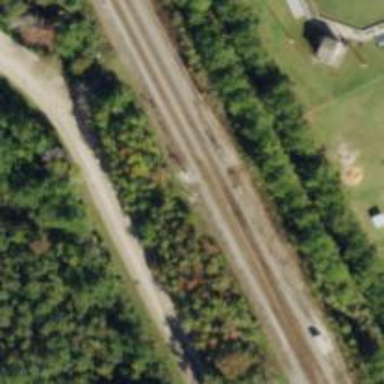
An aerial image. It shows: Railway signal.